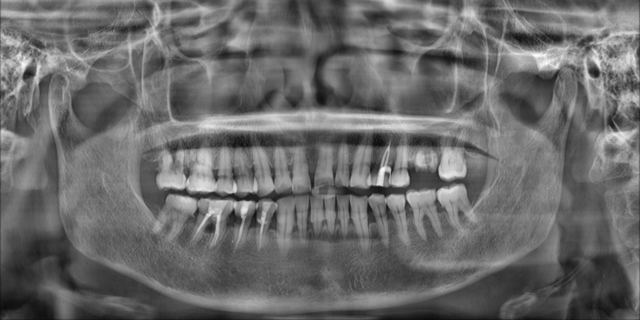
adult